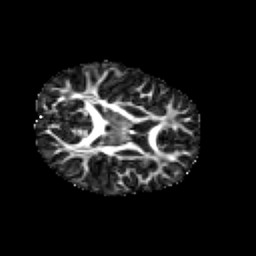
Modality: FA
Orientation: axial
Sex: female
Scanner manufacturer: siemens
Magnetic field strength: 3 T
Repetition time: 5 s
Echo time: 0.071 s